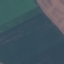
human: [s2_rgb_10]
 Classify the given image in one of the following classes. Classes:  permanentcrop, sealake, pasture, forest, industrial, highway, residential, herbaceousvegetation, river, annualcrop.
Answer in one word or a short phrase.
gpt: AnnualCrop